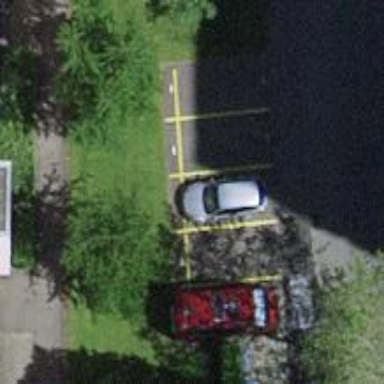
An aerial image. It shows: Street-side parking area.